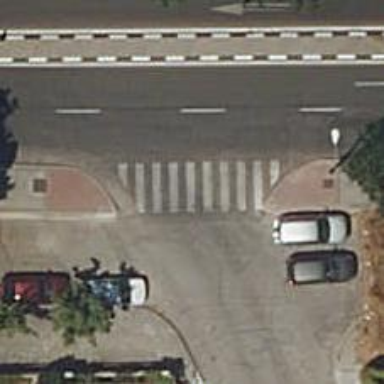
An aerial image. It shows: Uncontrolled crossing on the road.